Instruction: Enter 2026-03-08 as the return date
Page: home
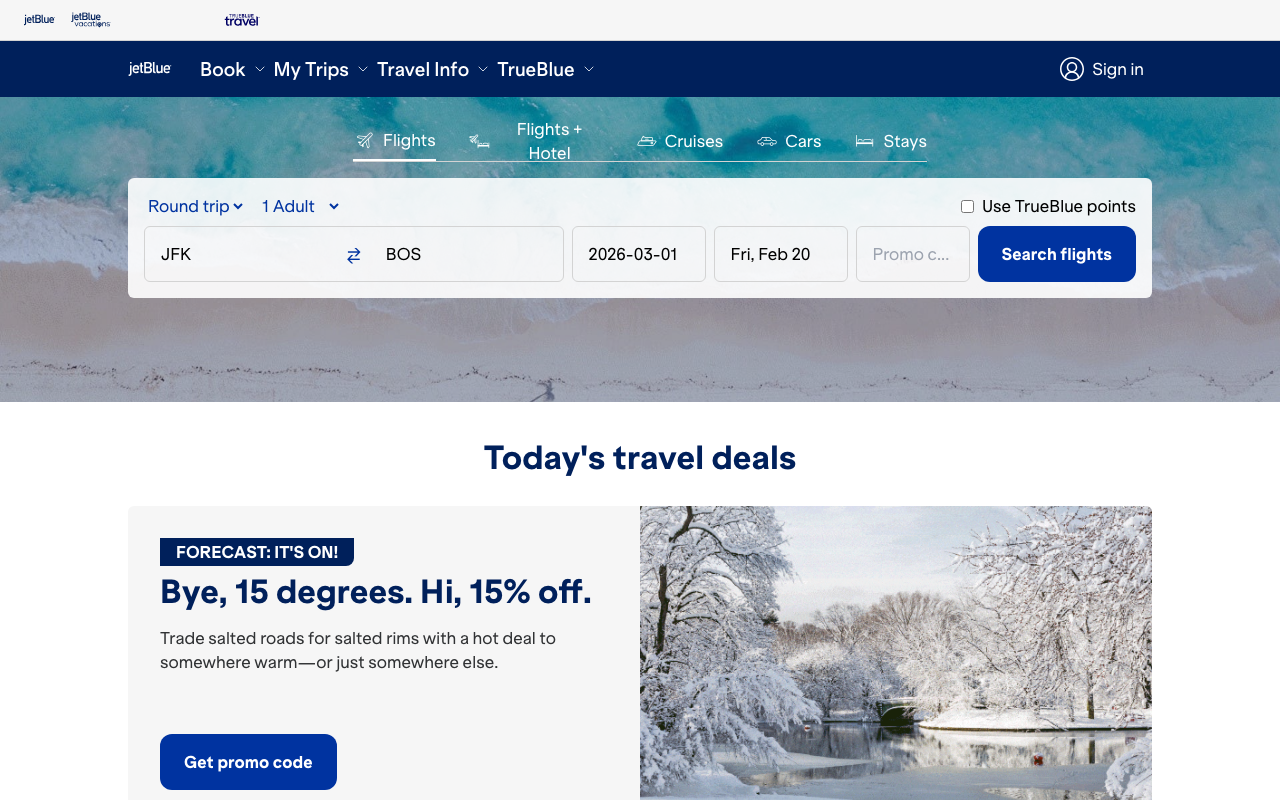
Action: type